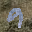
Label: 9